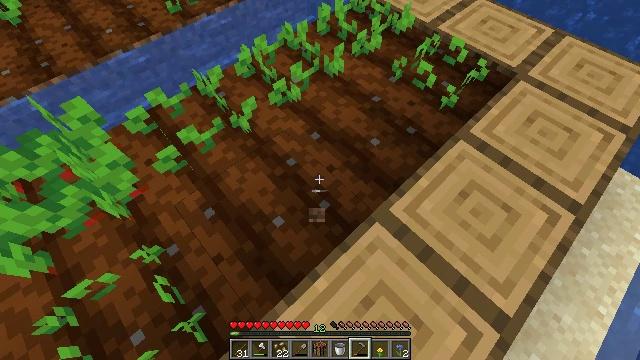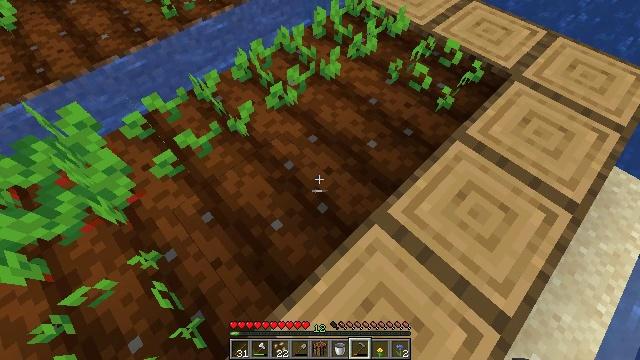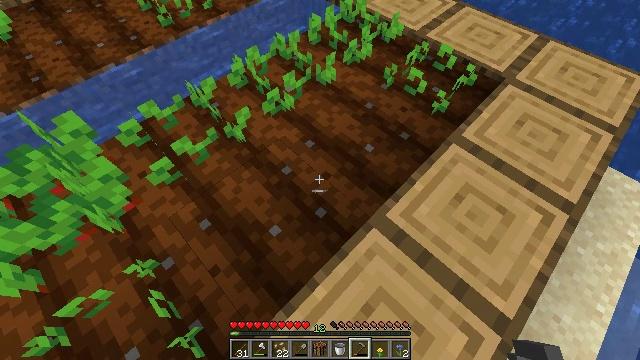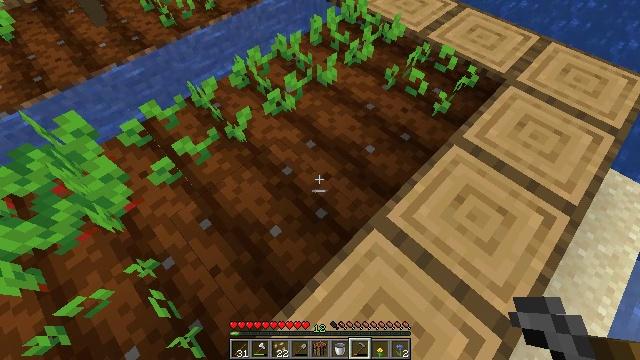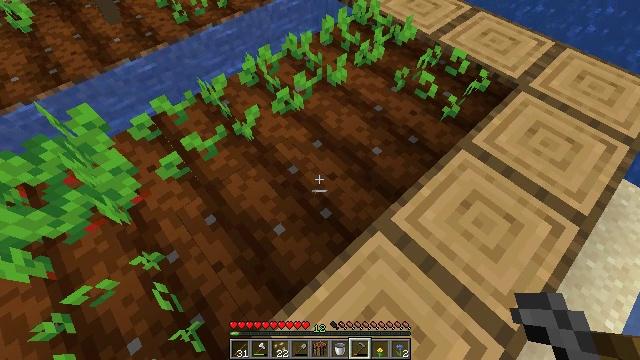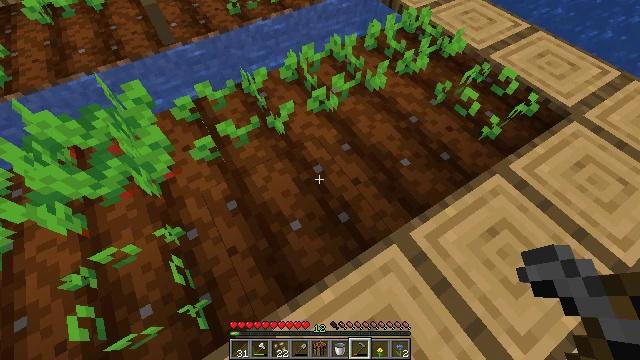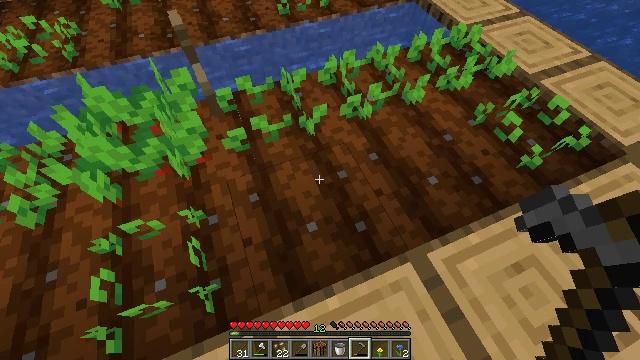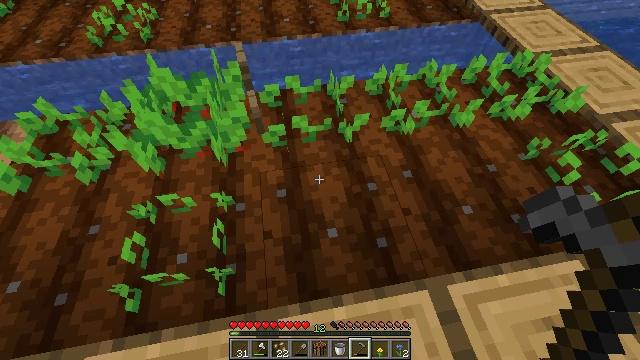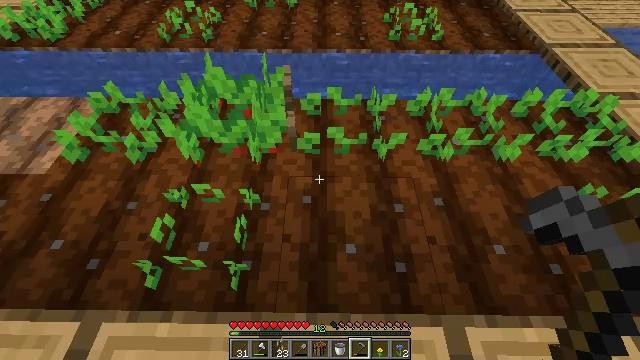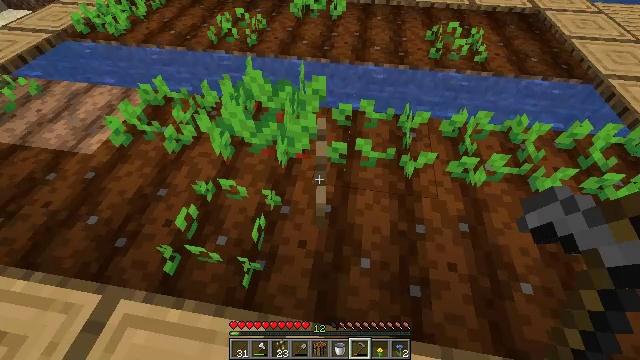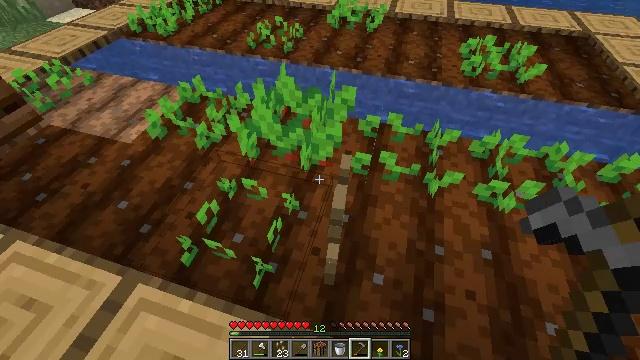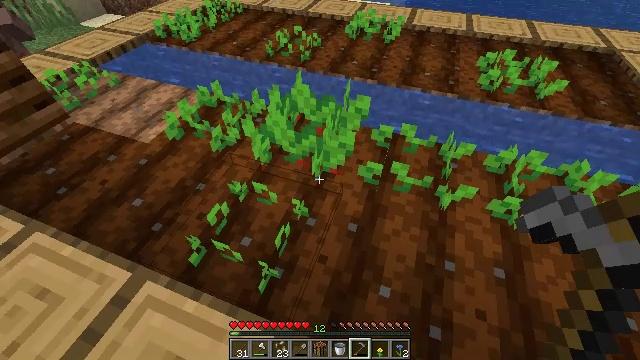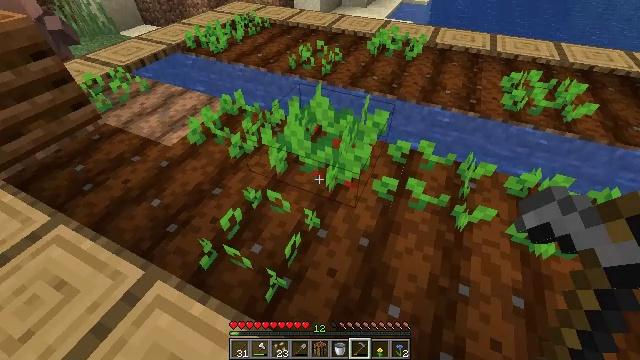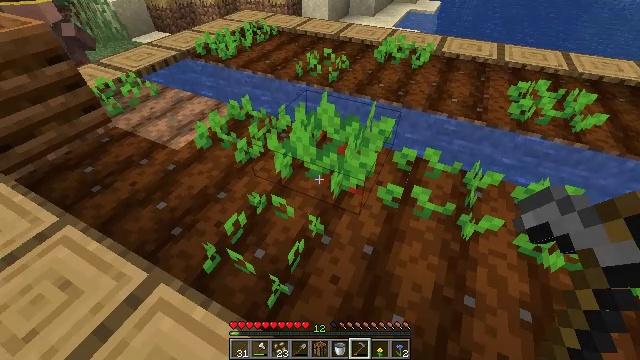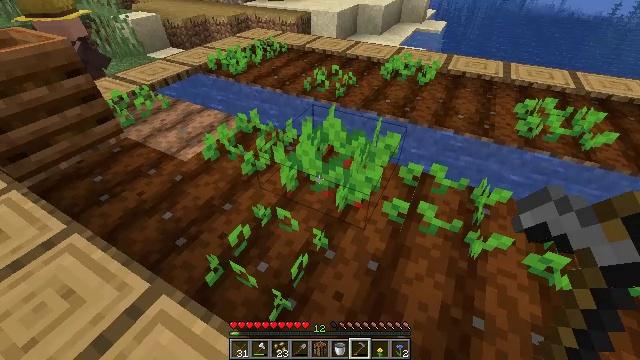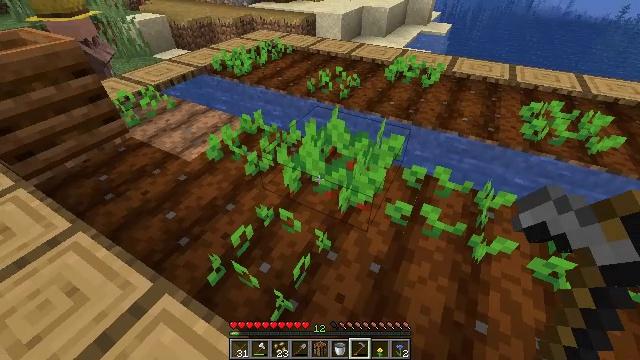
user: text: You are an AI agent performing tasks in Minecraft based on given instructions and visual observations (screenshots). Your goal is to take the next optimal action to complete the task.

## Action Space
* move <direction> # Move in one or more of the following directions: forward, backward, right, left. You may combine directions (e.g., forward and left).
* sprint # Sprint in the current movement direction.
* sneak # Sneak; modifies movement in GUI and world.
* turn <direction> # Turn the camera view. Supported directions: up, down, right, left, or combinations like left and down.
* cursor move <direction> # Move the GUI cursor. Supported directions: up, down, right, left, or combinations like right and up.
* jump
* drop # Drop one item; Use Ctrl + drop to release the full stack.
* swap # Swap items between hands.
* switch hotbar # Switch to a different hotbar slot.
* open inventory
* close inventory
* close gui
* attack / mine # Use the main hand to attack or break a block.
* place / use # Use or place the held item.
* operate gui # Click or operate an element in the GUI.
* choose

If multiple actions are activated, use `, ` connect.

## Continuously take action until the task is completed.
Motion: motion action
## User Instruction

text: Harvest the mature beetroots.
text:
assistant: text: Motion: no_op
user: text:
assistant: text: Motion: turn right and up
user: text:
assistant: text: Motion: no_op
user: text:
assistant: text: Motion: turn left
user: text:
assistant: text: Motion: turn left
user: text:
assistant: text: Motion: turn left
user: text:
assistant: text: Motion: turn left and up
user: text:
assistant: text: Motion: turn left and up
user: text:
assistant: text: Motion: turn left and up
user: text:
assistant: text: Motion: turn left and up
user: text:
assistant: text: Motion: turn left and up
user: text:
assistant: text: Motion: turn left and up
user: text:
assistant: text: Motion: turn left and up
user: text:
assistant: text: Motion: turn left and up
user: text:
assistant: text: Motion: no_op
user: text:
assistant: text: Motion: no_op
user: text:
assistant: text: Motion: no_op
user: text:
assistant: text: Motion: attack / mine
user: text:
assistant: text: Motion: attack / mine
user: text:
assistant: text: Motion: no_op
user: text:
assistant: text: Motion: no_op
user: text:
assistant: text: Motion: no_op
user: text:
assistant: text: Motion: no_op